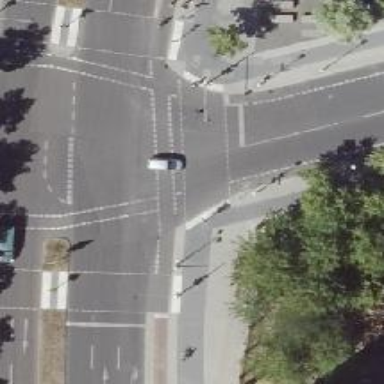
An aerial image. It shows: Tertiary road with asphalt surface. There are separate sidewalks on both sides and lanes for cycling.